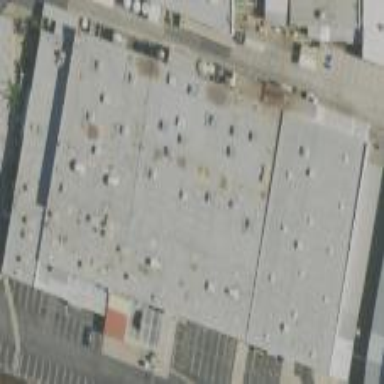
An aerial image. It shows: Industrial building.